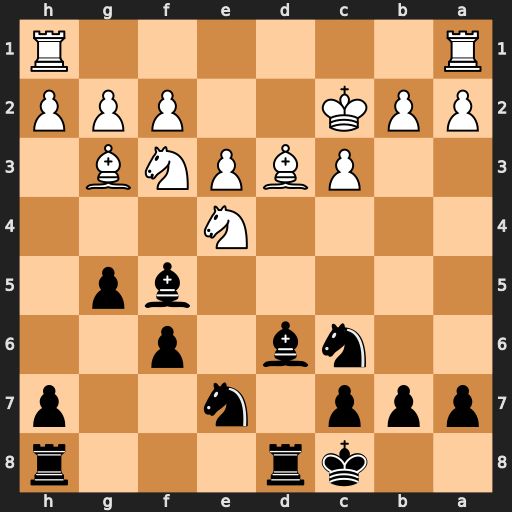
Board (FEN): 2kr3r/ppp1n2p/2nb1p2/5bp1/4N3/2PBPNB1/PPK2PPP/R6R
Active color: b
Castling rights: -
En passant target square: -
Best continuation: Bxg3 hxg3 Rxd3 Kxd3 Rd8+ Ke2 Bxe4